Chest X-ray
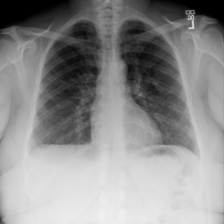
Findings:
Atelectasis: negative
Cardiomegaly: negative
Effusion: negative
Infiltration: negative
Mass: negative
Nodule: negative
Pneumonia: negative
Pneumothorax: positive
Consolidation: negative
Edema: negative
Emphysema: negative
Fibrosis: negative
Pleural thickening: negative
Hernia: negative